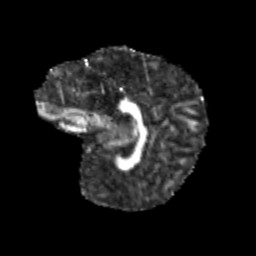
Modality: FA
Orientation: sagittal
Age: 9
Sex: male
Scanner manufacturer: siemens
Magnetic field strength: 3 T
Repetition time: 3.8 s
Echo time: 0.07 s